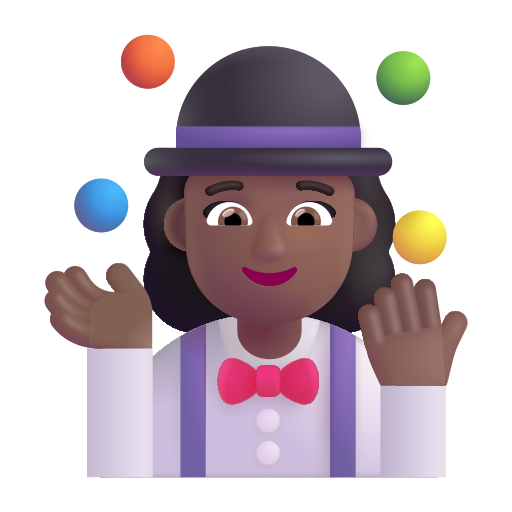
woman juggling color  dark